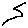
Label: zigzag